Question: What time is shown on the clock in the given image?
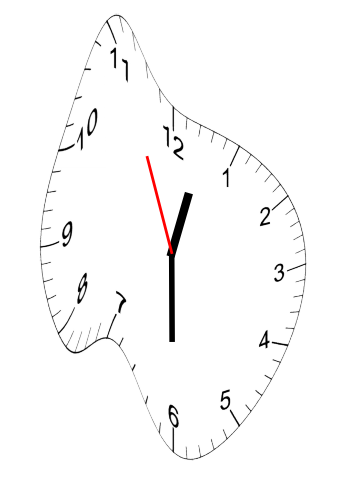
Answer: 12:29:56